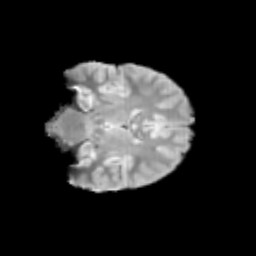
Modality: T2w
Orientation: coronal
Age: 12
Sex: male
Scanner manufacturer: siemens
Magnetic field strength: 3 T
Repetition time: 3.8 s
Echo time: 0.07 s